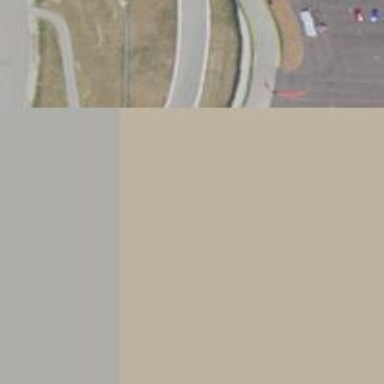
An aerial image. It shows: Motor sport raceway with asphalt surface.